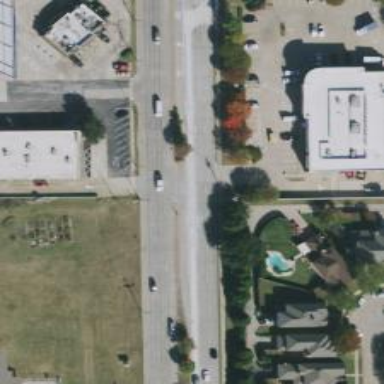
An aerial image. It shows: Secondary road with separate sidewalks.